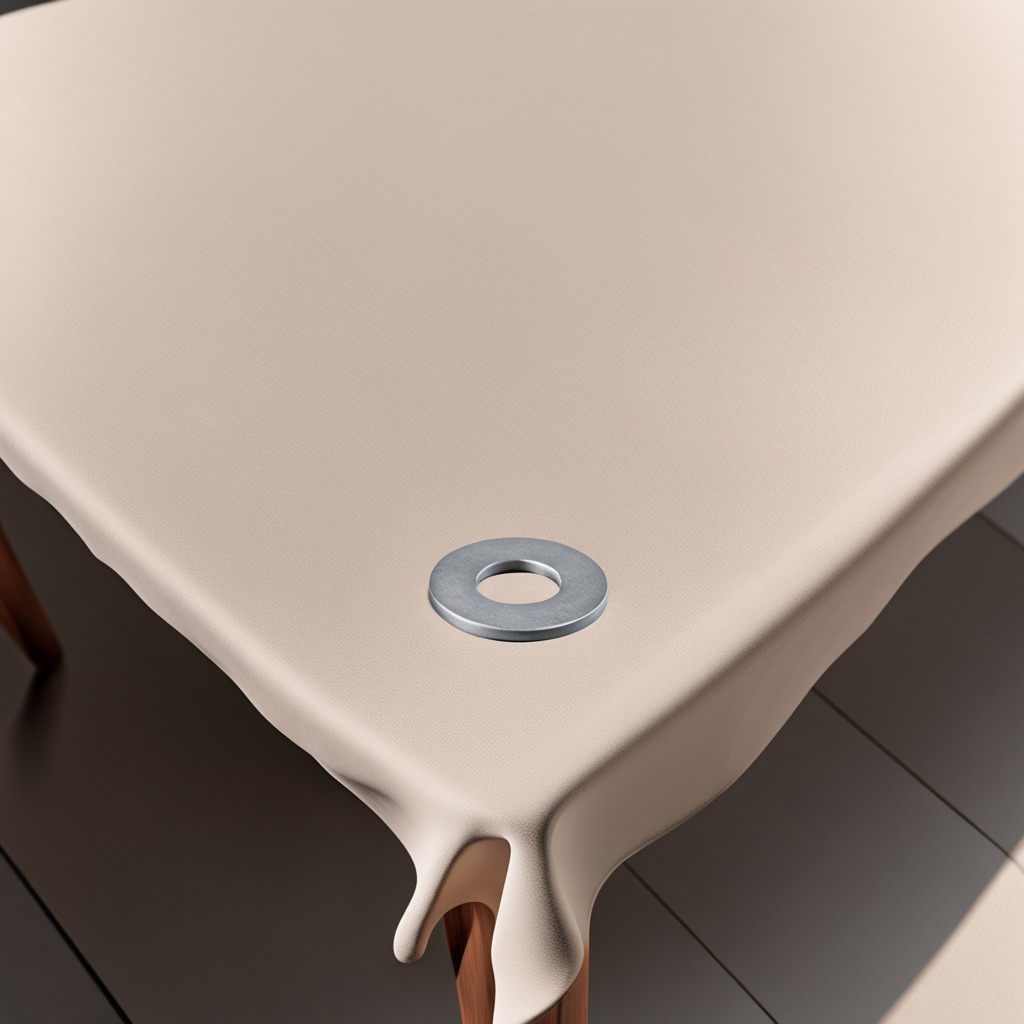
A flat metal washer lies on the wooden table.